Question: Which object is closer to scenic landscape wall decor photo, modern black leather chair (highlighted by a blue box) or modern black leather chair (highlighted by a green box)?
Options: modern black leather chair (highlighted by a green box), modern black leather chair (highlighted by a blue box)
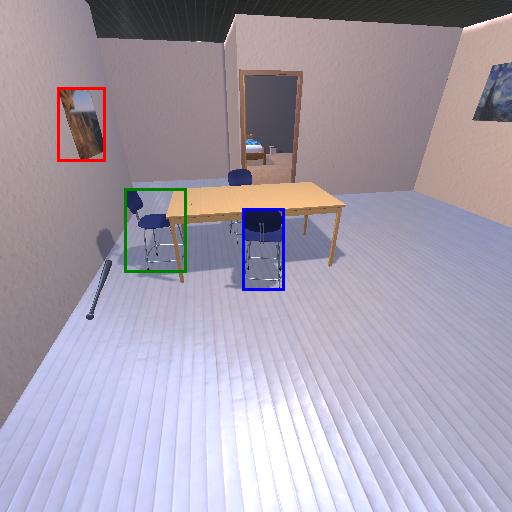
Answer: modern black leather chair (highlighted by a green box)